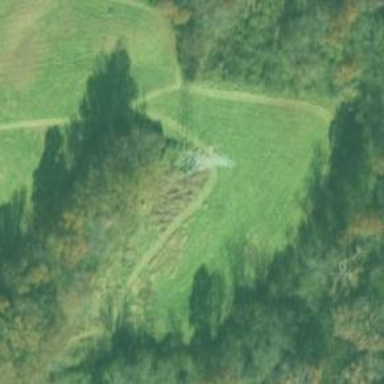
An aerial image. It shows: Lattice structure tower.